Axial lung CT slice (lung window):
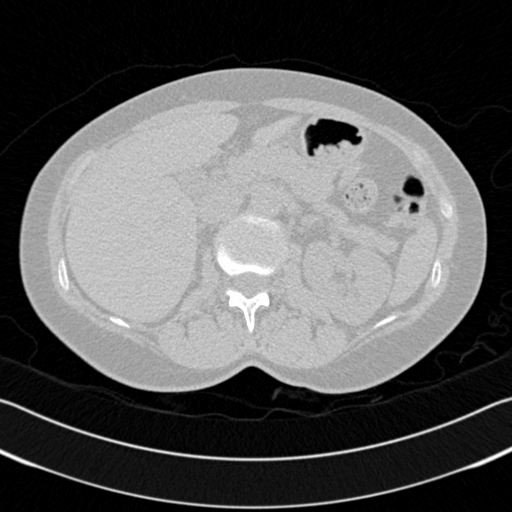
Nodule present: no